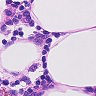
Metastatic tissue present: no